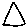
Label: triangle